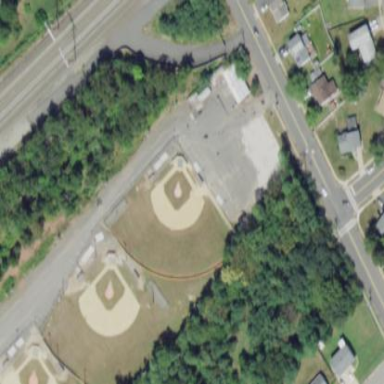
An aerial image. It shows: Baseball pitch for leisure and sports activities.